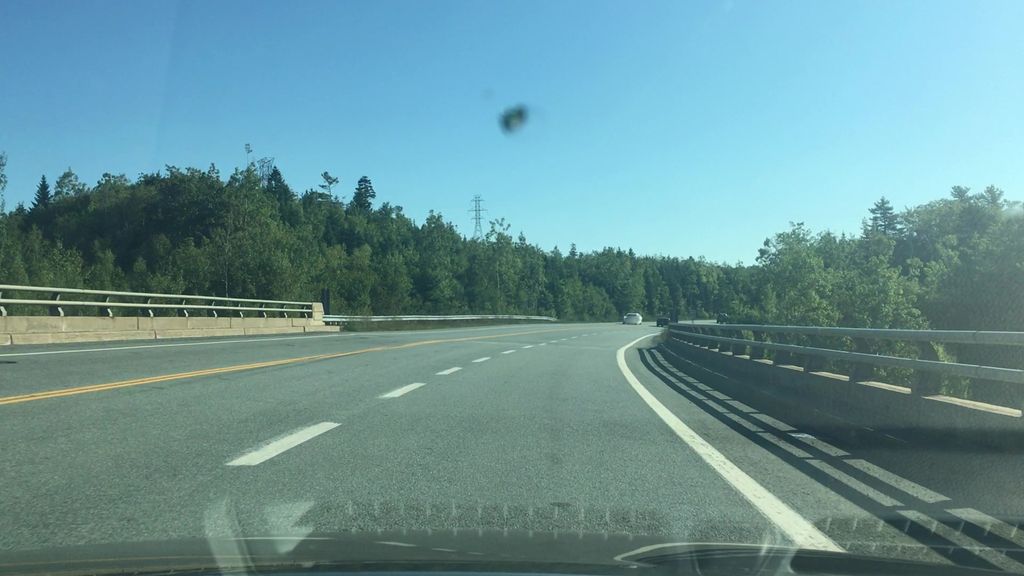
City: halifax